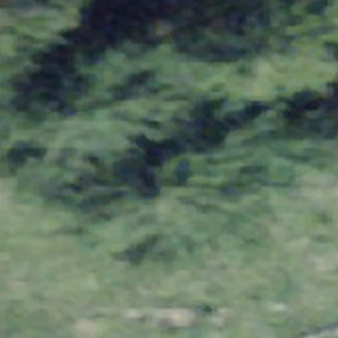
Label: other